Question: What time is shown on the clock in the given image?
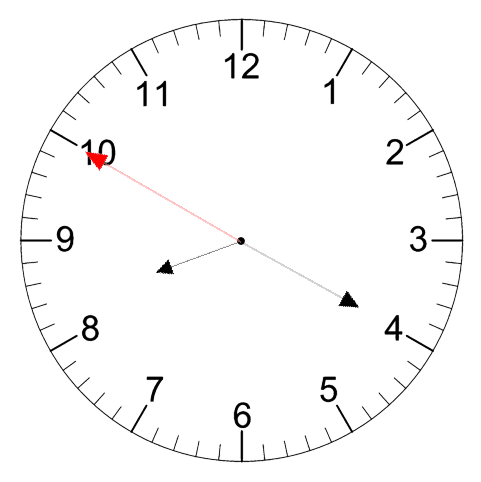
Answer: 08:19:50